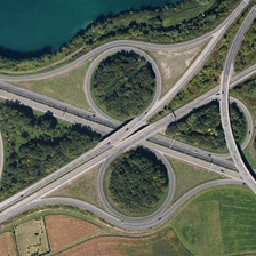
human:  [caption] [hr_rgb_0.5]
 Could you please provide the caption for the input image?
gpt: A three-circle viaduct surrounded by green trees is close to a river.

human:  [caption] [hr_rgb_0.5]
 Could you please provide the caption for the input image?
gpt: The three-ring bridge surrounded by green trees is close to the river.

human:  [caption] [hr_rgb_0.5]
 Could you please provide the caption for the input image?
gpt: The Third Ring Viaduct surrounded by green trees is close to the river.

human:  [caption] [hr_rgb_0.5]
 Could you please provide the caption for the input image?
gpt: The three-wheeled viaduct surrounded by green trees is close to the river.

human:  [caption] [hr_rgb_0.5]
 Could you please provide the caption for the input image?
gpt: Three circles of viaducts are around a green tree near a river.